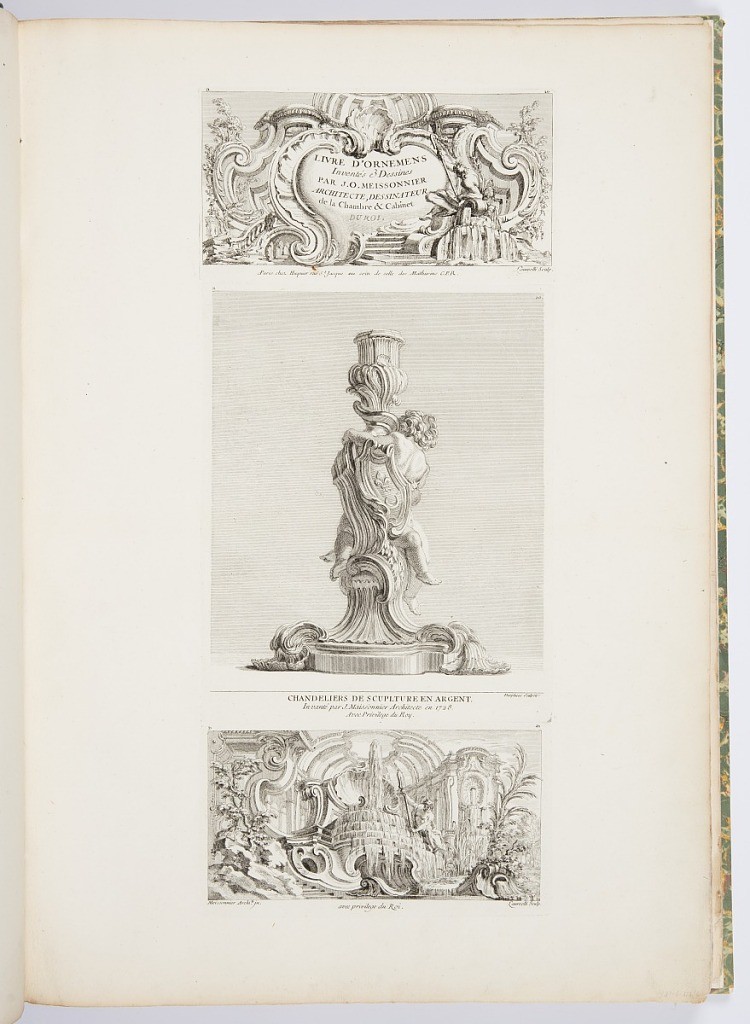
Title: Ornament Design with a Fountain
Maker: Juste-Aurèle Meissonnier, French, b. Italy, 1695–1750
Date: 1742–50
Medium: etching and engraving on paper
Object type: Print
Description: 1921-6-212-6-a: Design for title page, asymmetrical cartouche deco...;     1921-6-212-6-b: Elevation of a candlestick with a partial view of ...;     1921-6-212-6-c: Panel with fountain at center and shell atop casca...